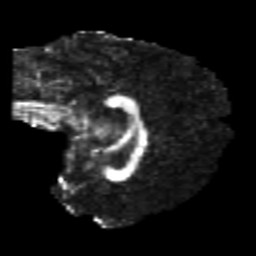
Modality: FA
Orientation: sagittal
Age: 25
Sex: female
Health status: healthy
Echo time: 0.074 s